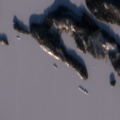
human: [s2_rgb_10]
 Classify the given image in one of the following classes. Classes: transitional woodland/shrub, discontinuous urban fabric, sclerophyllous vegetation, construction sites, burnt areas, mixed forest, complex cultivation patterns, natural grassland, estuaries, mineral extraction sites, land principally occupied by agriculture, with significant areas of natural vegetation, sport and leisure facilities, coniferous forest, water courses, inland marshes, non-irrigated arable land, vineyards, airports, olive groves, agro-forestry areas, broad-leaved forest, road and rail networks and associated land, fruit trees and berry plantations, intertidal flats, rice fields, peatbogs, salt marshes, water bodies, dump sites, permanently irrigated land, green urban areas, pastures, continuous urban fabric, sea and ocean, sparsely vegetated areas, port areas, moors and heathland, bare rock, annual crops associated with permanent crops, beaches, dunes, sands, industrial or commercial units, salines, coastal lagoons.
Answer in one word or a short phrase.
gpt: coniferous forest, mixed forest, water bodies